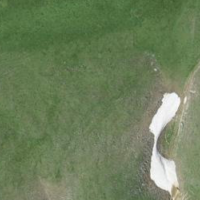
EUNIS habitat code: 23
Species observed at this site:
Gentiana verna
Campanula glomerata